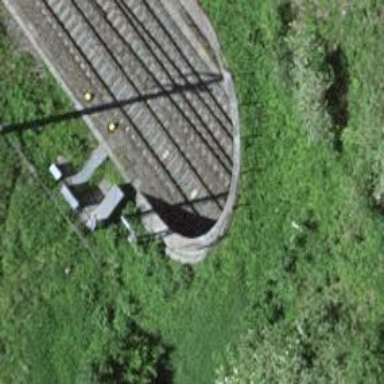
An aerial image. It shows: Railway tunnel with electrified contact line. This section serves as siding.